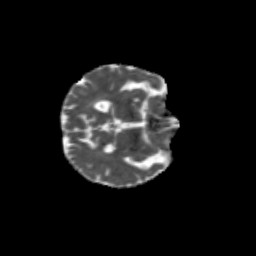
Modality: MD
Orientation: axial
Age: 77
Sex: female
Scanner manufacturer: siemens
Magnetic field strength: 3 T
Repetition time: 4.71 s
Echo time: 0.0906 s